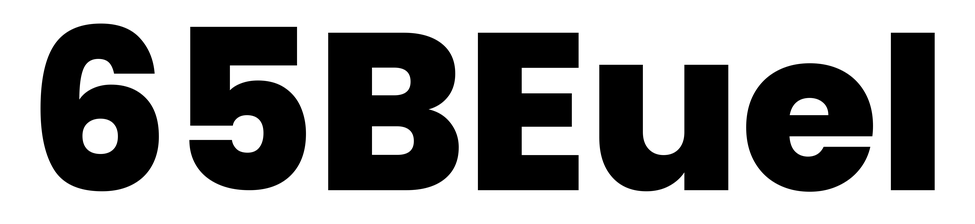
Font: Poppins-ExtraBold